Aerial crown-view tile of a tropical tree (Barro Colorado Island, Panama), acquired 20250414:
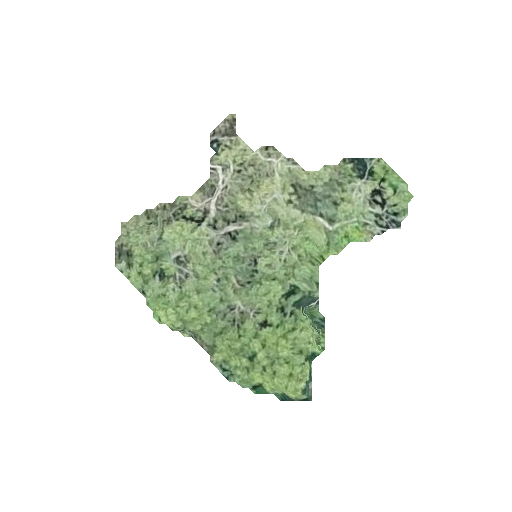
Species: Astronium graveolens
GBIF accepted scientific name: Astronium graveolens
Crown area: 63.776 m²